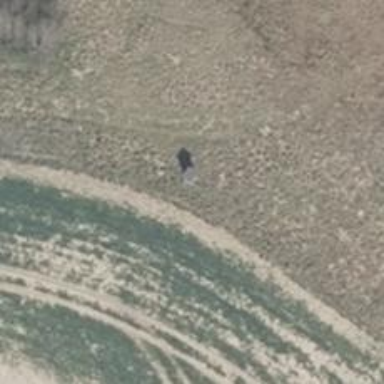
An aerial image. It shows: Hunting stand.